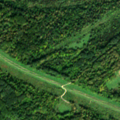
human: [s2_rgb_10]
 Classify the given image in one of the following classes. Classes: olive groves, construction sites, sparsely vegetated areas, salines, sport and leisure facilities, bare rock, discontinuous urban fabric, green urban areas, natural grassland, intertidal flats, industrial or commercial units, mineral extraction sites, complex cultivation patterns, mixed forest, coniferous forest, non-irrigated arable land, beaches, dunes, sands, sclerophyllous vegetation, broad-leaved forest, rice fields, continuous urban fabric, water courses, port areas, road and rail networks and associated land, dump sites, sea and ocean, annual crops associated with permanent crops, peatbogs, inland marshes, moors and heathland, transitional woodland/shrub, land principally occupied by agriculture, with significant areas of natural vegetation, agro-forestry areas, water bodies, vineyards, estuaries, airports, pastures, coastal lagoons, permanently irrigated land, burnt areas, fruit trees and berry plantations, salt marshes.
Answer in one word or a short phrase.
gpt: pastures, broad-leaved forest, transitional woodland/shrub